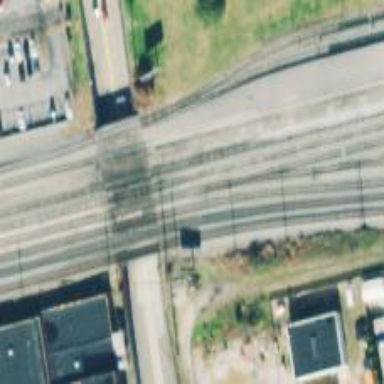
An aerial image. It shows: Railway yard used for servicing trains.